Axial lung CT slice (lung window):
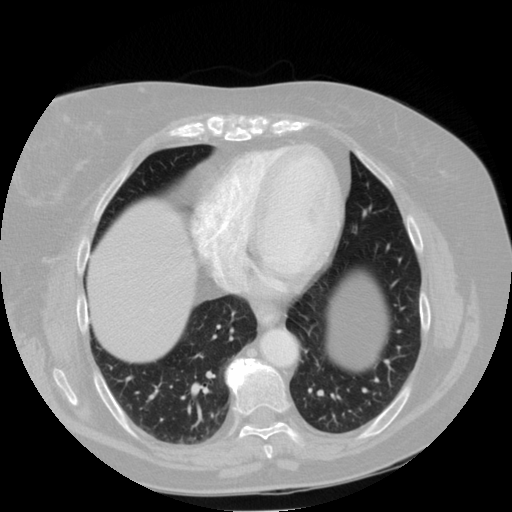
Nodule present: no